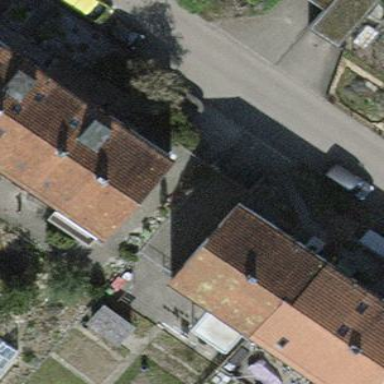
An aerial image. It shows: Semidetached house.